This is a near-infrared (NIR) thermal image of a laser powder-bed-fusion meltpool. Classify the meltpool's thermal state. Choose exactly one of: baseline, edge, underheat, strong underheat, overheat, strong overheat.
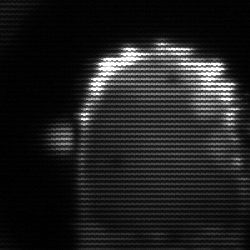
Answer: baseline